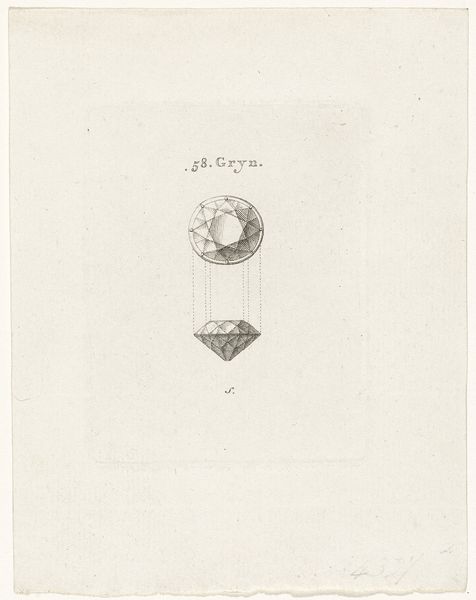
Titel: Grote diamant in de verkoop op 26 augustus 1778
Künstler: onbekend
Standort: Amsterdam
Institution: Rijksmuseum
Schlagwörter: white, black, gray, old, print, flower, silver, stone, view, drawing, paper, line, small, design, plan, crystal, geometric, pencil, circle, form, lines, shapes, top, simple, carving, cut, round, star, description, text, shape, measurement, diagram, concept, triangle, jewelry, facets, jewel, numbers, blueprint, strings, science, views, physics, optics, number, diamond, word, jewellery, dimond, diamonds, jewlery, instructions, jewellry, girdle, facet, valuable, manual, strips, gry, crystals, gem, s., gryn, gemstone, carat, precious stone, undercut, projections, patent, 58, .58, precious, gram, 책, 귀걸이, 다이아몬드, 보석, 예쁘다, 장식, 해바라기, 분홍색, gryn., detailled